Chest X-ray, AP view. Patient: 11 years old, sex F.
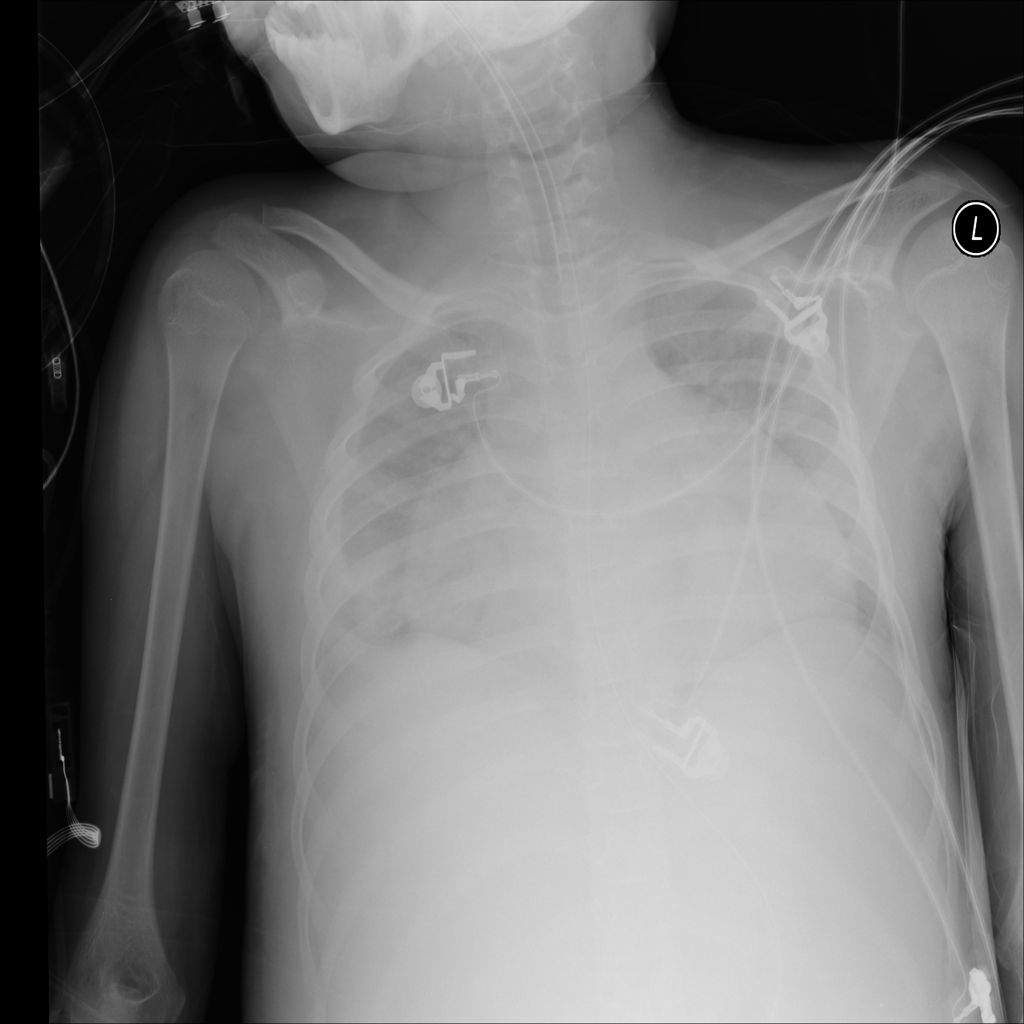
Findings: Cardiomegaly, Effusion, Pleural_Thickening